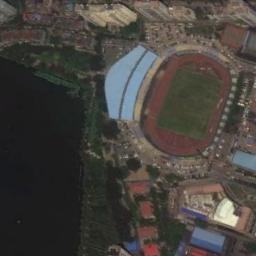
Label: stadium